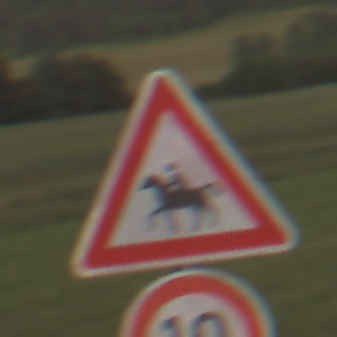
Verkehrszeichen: ReiterRechts
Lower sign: Geschwindigkeit10
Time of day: SunriseSunset
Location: Outdoor (Nature)
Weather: Clear
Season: NotSpecified
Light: Natural